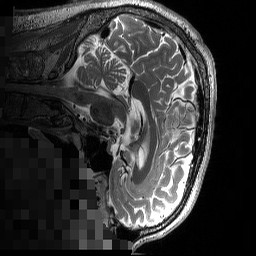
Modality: T2w
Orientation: sagittal
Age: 60
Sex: male
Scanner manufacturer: siemens
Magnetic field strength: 3 T
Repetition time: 3.39 s
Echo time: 0.39 s